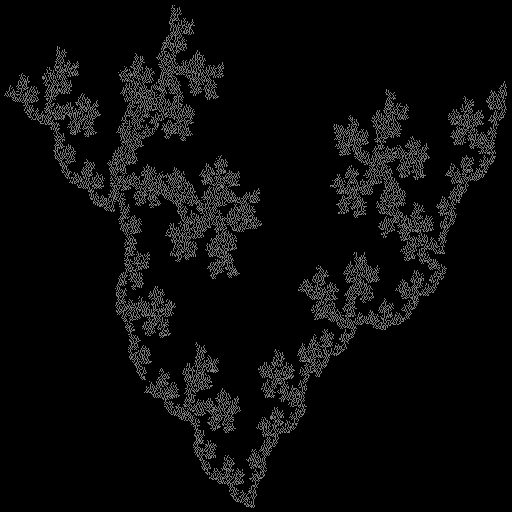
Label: penta